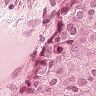
Metastatic tissue present: yes